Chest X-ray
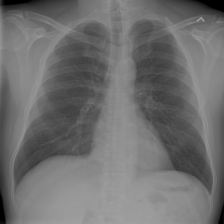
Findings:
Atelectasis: negative
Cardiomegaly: negative
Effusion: negative
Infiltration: negative
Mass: negative
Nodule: negative
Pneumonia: negative
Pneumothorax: negative
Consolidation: negative
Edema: negative
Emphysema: negative
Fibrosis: negative
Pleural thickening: negative
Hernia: negative